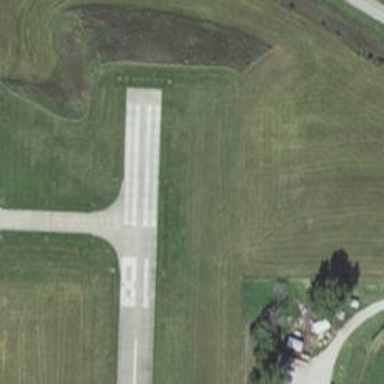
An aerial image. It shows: Image of taxiway at airport.